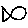
Label: fish